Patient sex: M
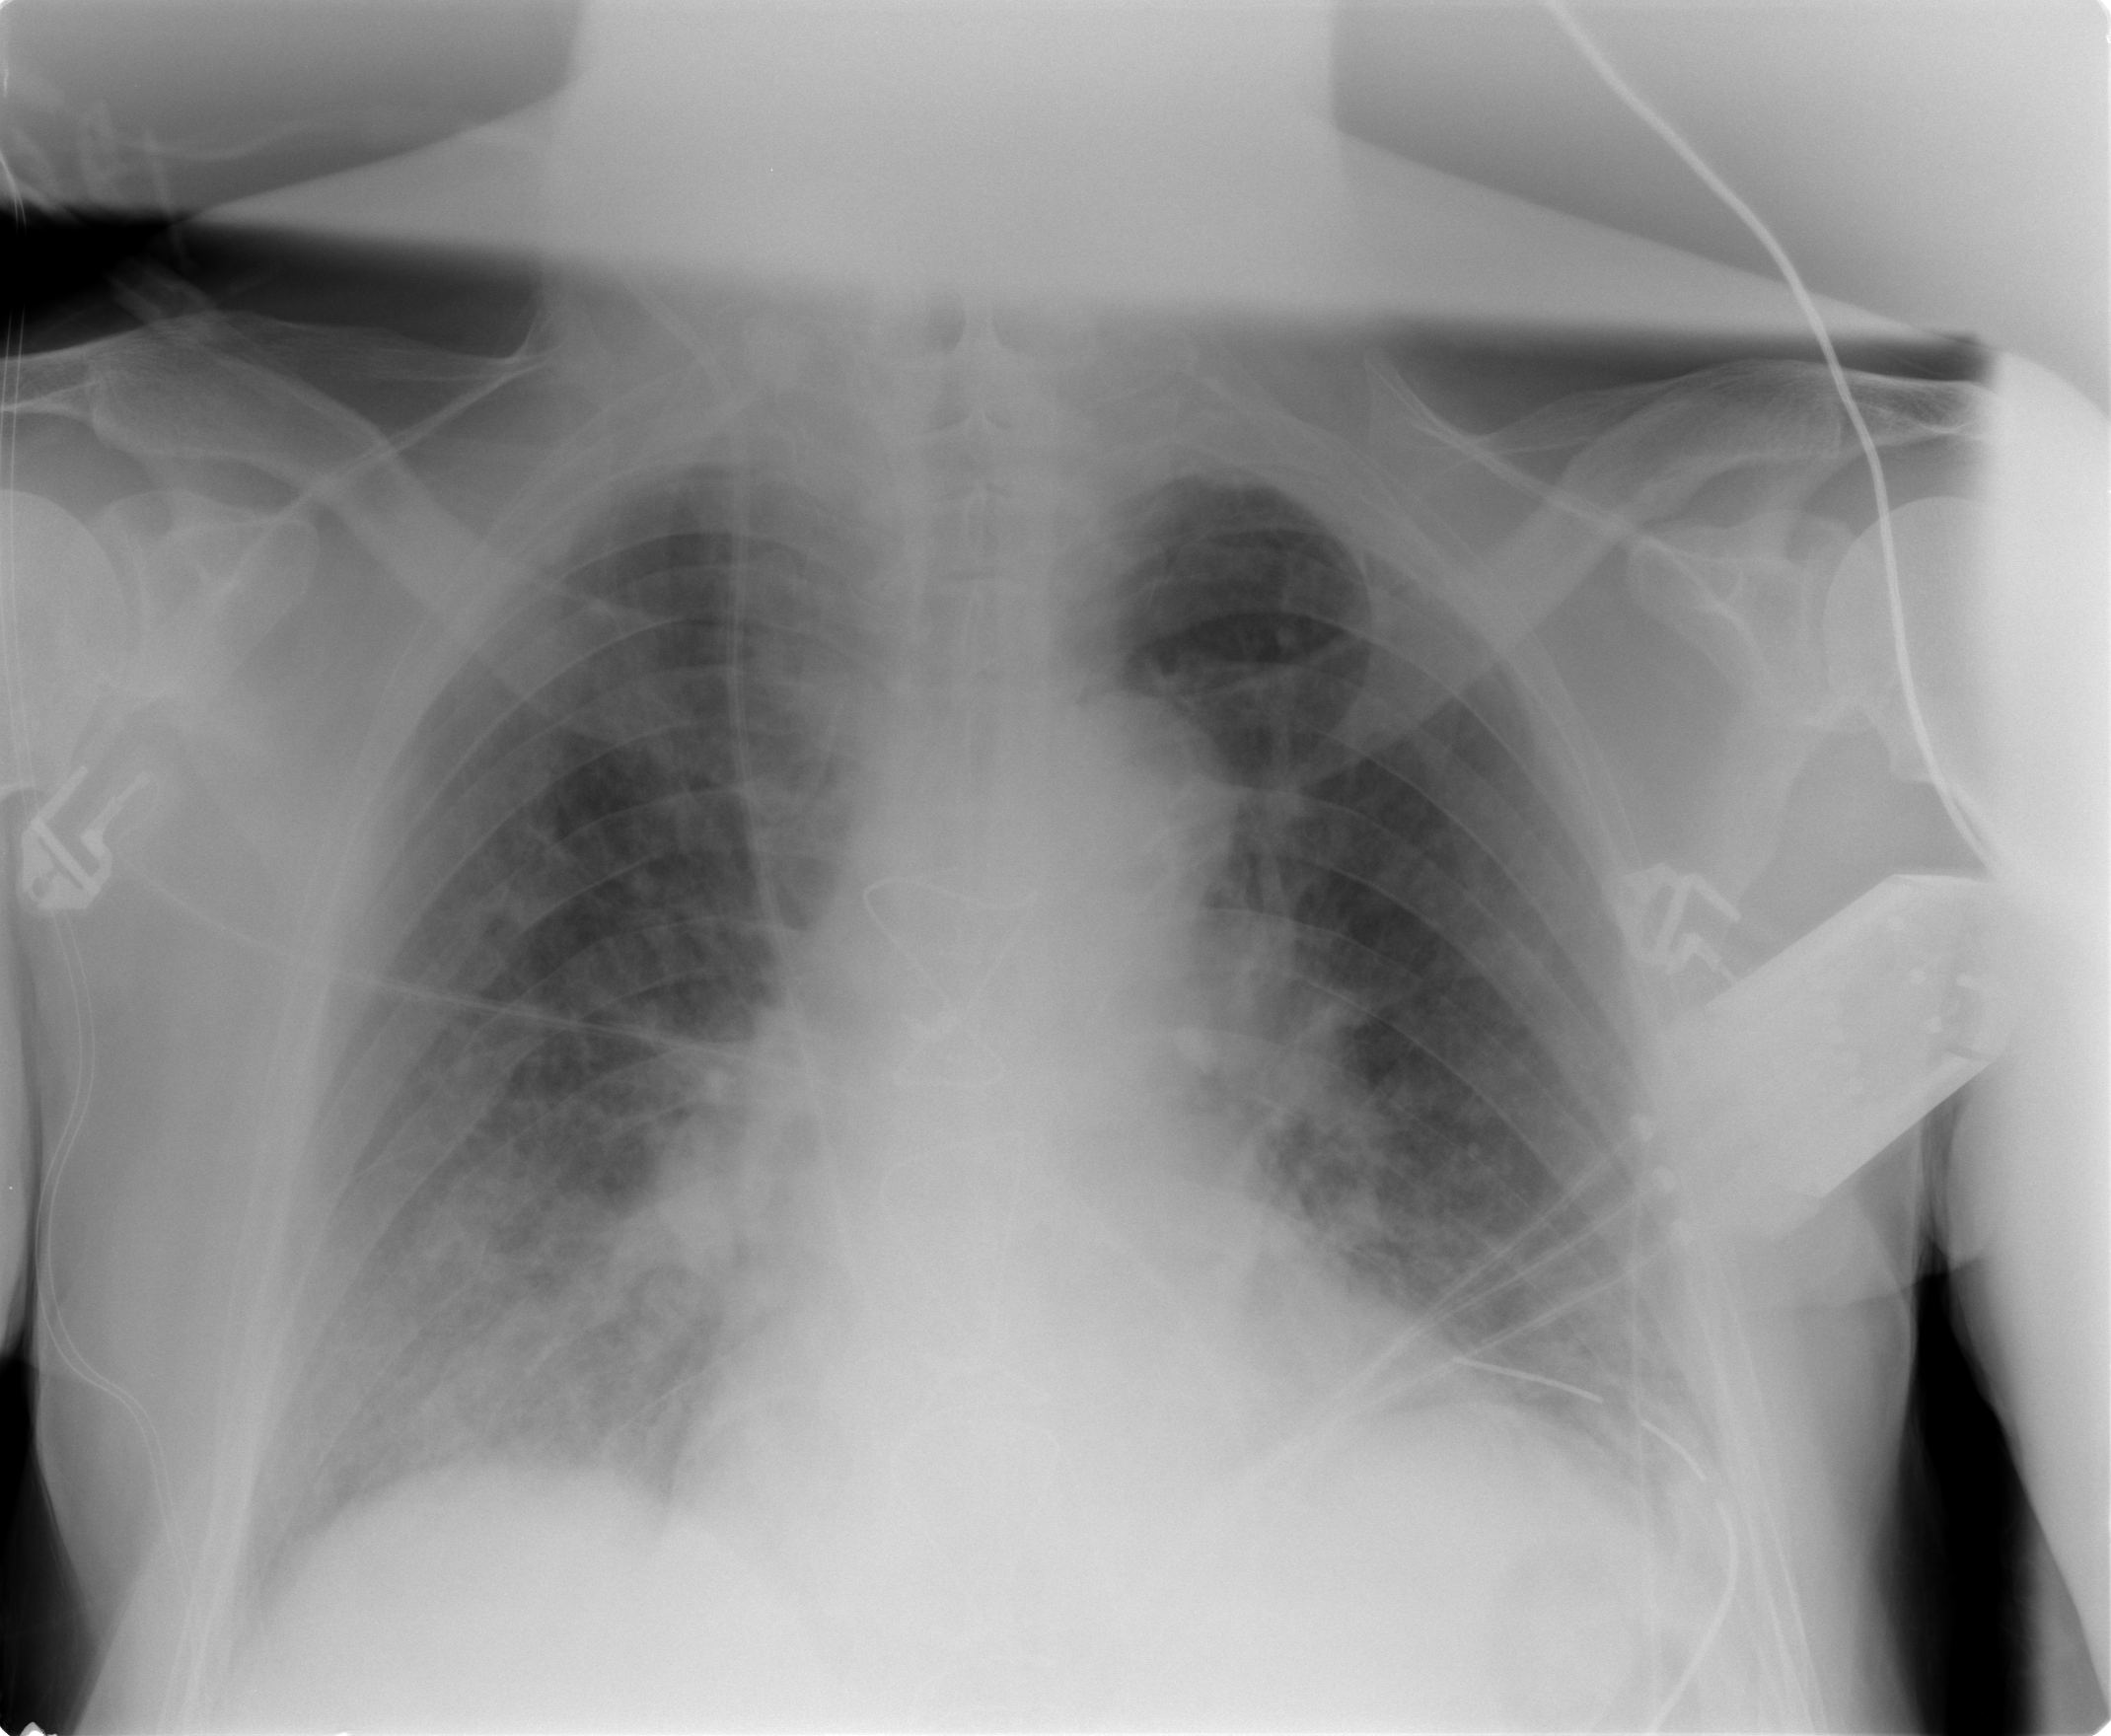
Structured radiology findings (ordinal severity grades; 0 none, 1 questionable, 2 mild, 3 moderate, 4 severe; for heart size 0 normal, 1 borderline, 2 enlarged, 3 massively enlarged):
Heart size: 0
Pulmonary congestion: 2
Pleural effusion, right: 2
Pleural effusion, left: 2
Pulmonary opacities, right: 0
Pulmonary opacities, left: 0
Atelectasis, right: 2
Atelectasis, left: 1